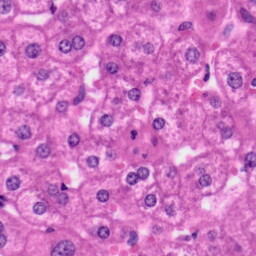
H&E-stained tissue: Liver